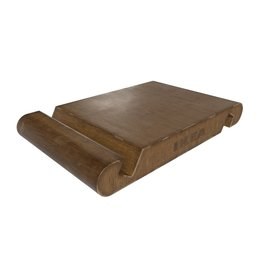
Label: decoration